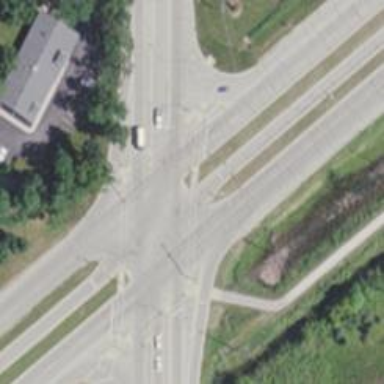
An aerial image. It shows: Intersection on secondary road.